Question: What is the result of this measurement?
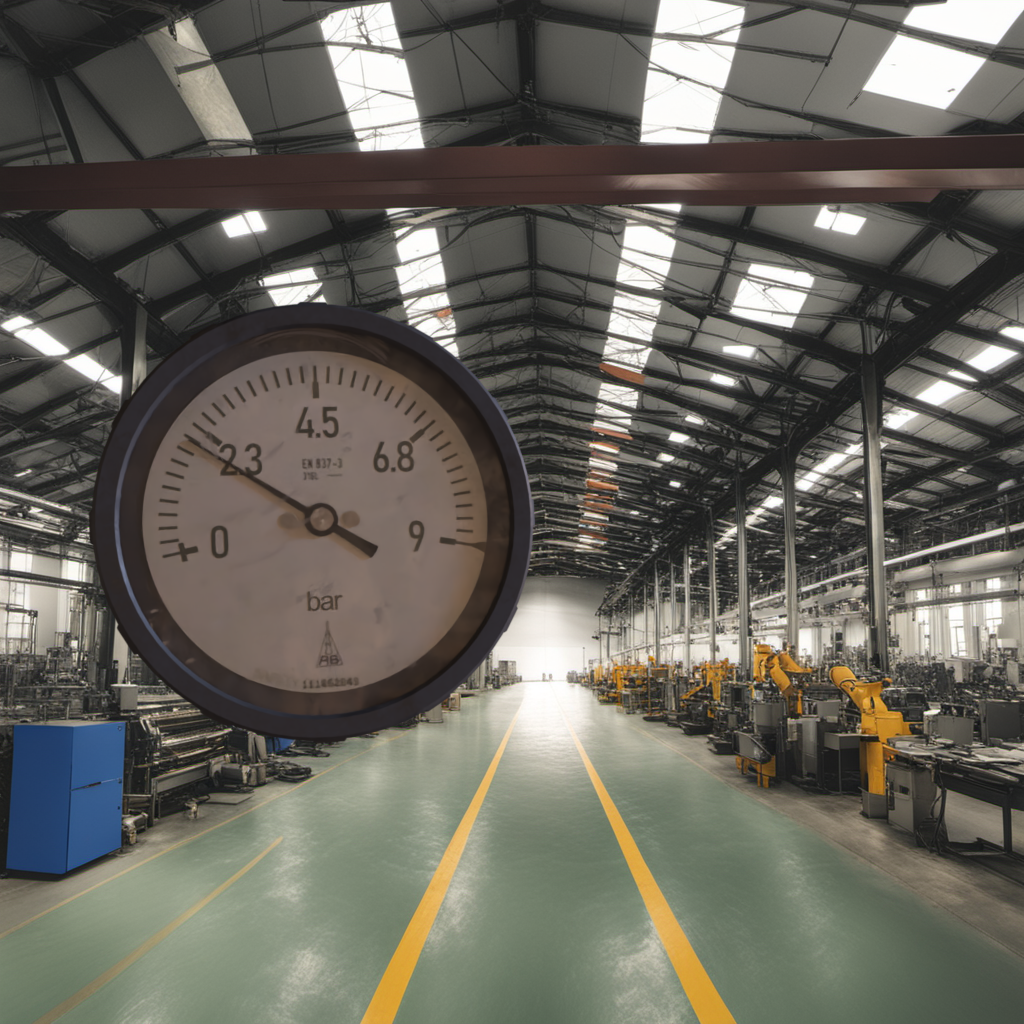
Answer: The result is 2.05
Question: What is the range of this measurement?
Answer: The range is from 0 to 9
Question: What is the minimum and maximum value range of the measurement in the image?
Answer: The minimum value is 0 and the maximum value is 9